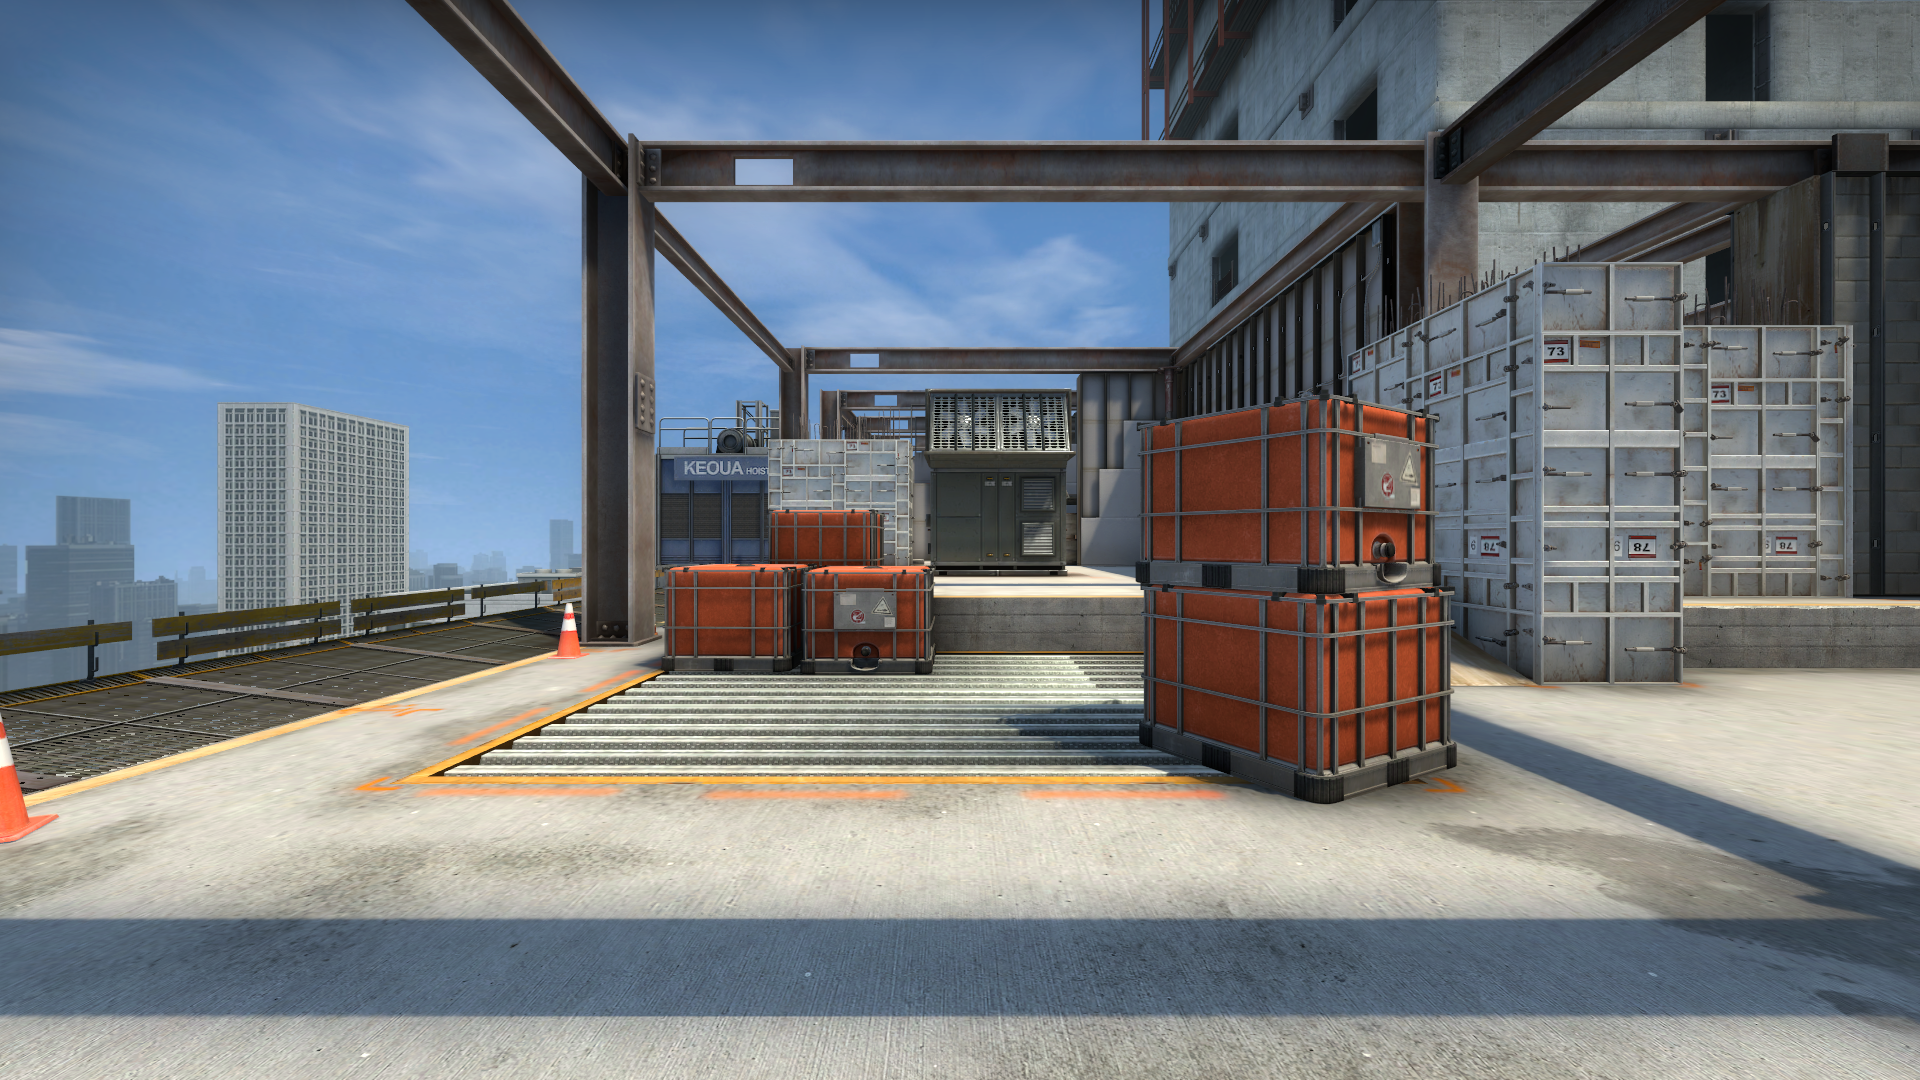
Map: de_vertigo